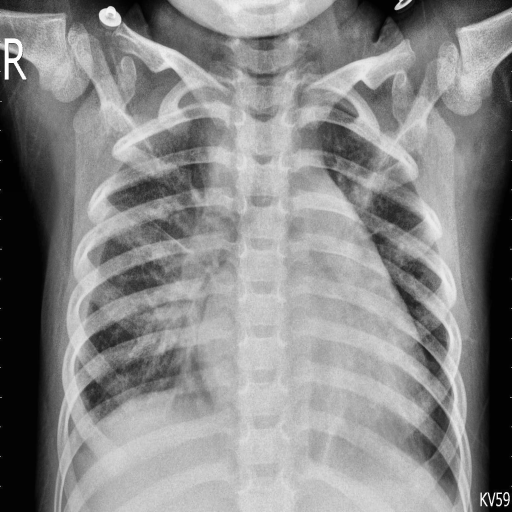
Finding: PNEUMONIA